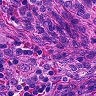
Metastatic tissue present: no